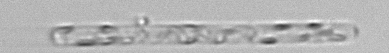
Label: Dactyliosolen_fragilissimus